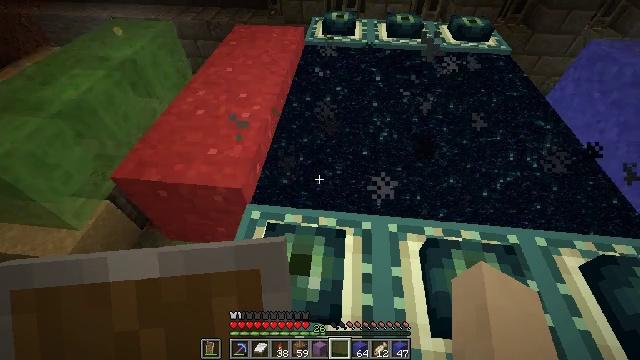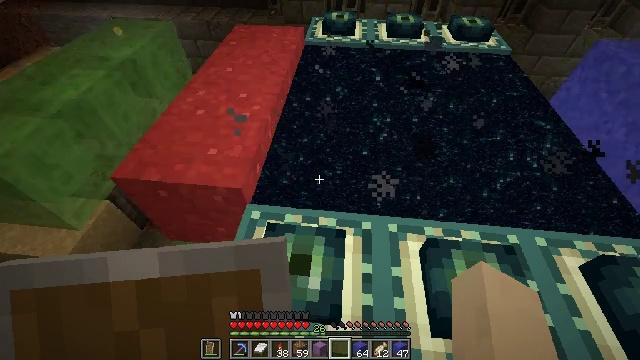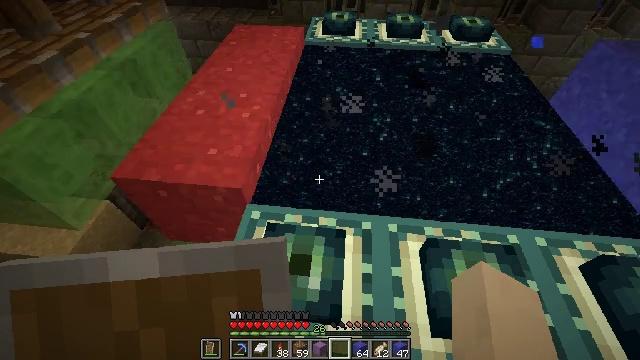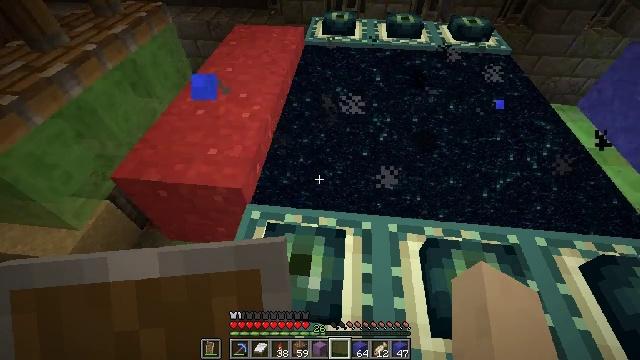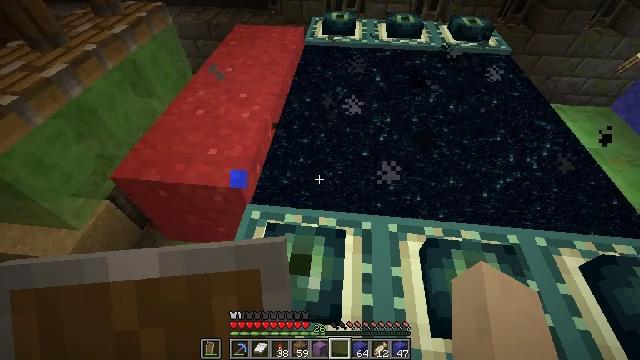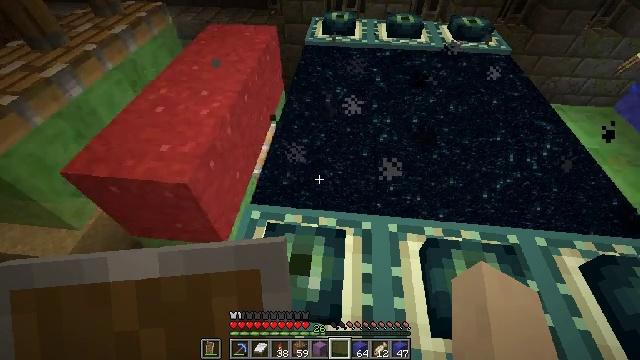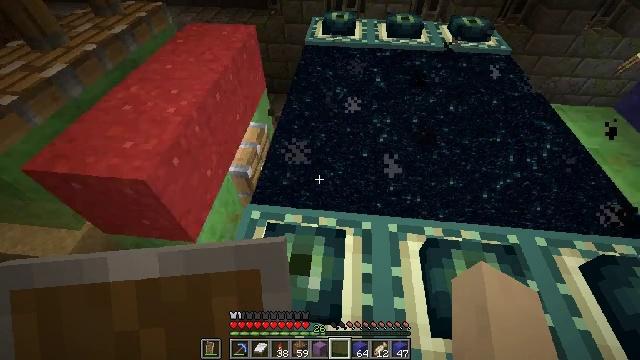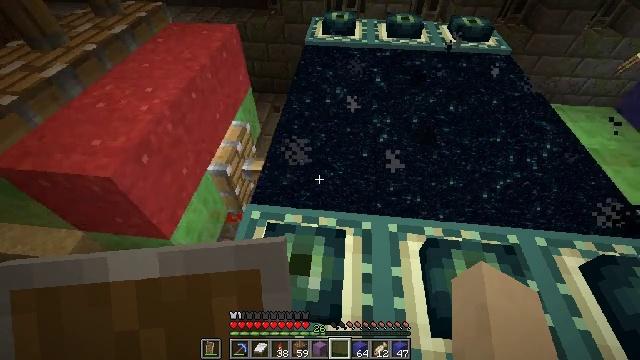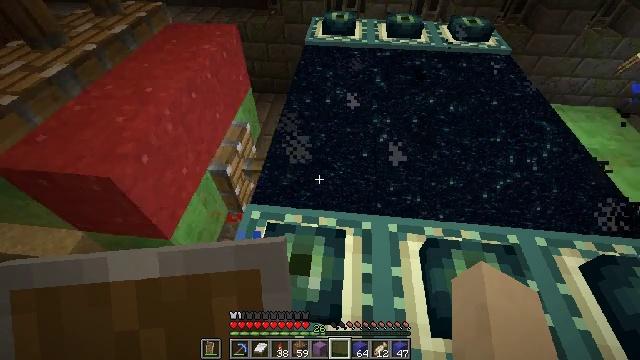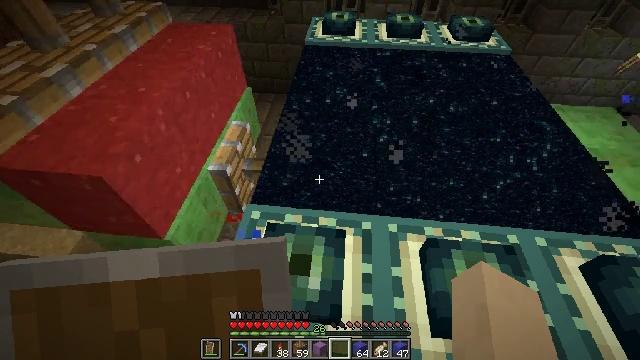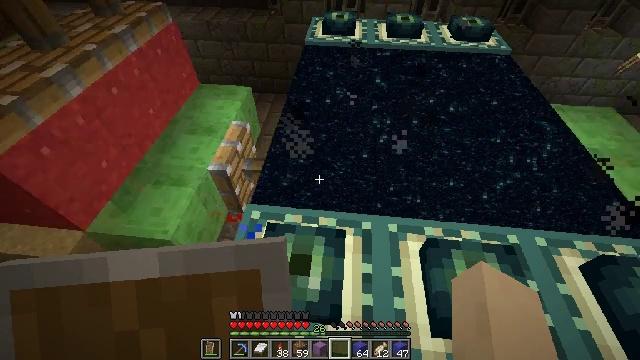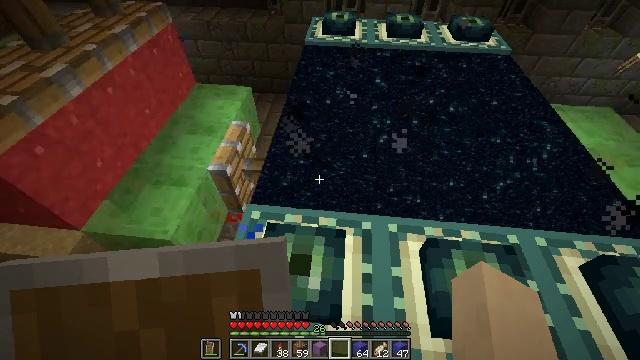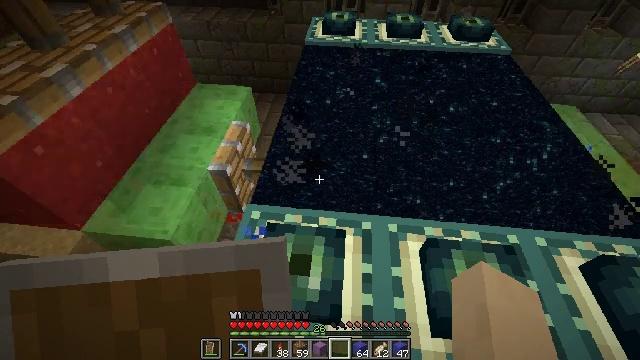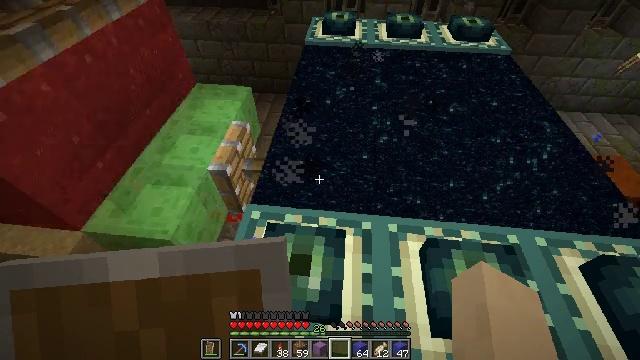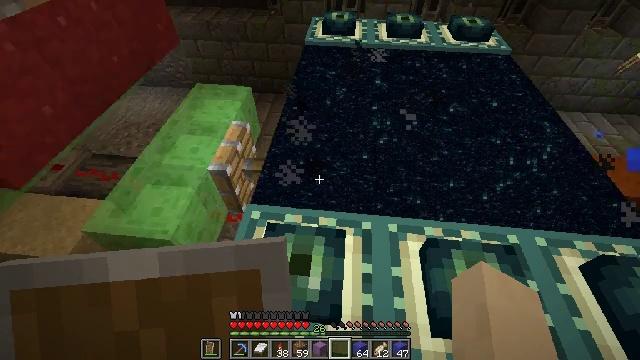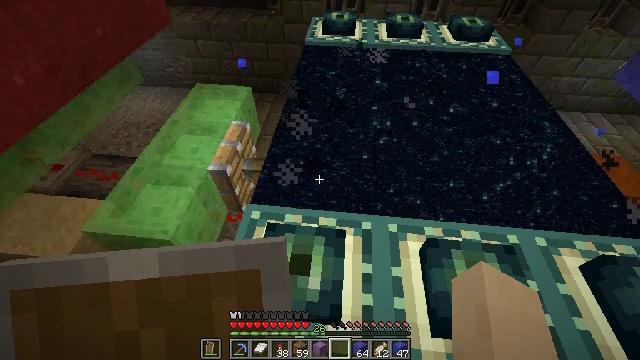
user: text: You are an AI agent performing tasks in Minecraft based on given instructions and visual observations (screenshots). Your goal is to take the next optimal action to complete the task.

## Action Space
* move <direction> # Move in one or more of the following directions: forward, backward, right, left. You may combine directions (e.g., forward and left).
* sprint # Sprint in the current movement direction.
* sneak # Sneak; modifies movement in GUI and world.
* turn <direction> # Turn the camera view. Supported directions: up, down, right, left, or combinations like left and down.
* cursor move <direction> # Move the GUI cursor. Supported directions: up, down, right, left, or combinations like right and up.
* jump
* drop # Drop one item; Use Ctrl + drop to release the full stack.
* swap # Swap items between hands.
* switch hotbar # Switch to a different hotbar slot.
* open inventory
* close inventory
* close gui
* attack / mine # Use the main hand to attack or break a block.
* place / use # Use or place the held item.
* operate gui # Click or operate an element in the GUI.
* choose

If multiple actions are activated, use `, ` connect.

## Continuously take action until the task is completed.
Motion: motion action
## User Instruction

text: Dig up the red concrete powder block.
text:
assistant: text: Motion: no_op
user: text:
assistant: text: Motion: no_op
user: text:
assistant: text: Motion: no_op
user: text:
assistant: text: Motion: no_op
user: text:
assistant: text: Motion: no_op
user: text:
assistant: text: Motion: no_op
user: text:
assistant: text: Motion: no_op
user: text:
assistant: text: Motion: no_op
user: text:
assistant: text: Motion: no_op
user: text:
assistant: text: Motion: no_op
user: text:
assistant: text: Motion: no_op
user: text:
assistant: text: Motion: no_op
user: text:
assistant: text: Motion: no_op
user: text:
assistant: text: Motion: no_op
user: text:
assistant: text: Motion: no_op
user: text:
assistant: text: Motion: no_op
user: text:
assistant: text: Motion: no_op
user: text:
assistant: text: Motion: no_op
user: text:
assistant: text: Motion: no_op
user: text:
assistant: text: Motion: no_op
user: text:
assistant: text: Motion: no_op
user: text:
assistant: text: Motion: no_op
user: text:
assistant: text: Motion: no_op
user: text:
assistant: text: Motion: no_op
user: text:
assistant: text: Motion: no_op
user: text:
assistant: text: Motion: no_op
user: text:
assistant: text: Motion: no_op
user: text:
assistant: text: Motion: no_op
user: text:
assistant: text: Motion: no_op
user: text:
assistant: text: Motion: no_op